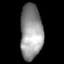
Tissue: lung
Cell type: Fibroblasts
Senescence score: 0.5432
Nuclear area (px): 1192
Mean DAPI intensity: 150.055